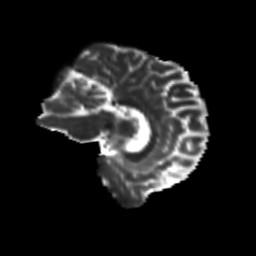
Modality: T2w
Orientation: sagittal
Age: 36
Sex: male
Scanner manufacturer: siemens
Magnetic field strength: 3 T
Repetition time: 8.6 s
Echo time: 0.095 s